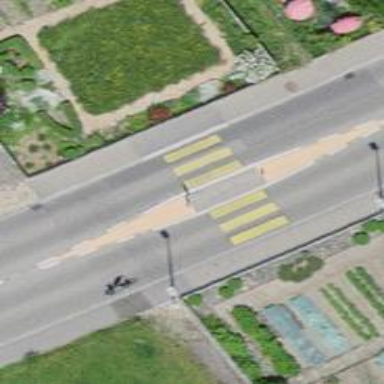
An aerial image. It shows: Marked road crossing with pedestrian island.